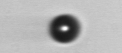
Label: bead